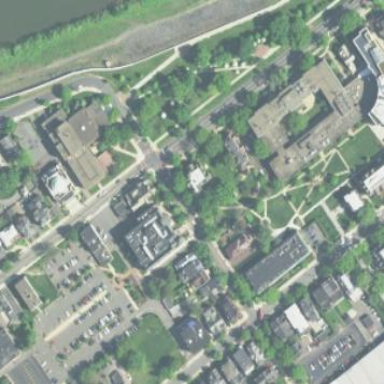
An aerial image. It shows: University.